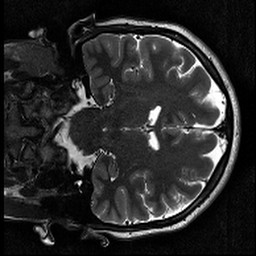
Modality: T2w
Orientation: coronal
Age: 31
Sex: female
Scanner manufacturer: siemens
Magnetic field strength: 3 T
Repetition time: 11.39 s
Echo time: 0.09 s